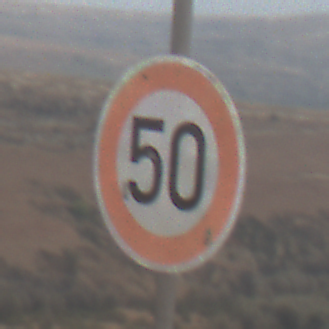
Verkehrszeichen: Geschwindigkeit50
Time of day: MorningAfternoon
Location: Outdoor (Nature)
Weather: Overcast
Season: NotSpecified
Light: Natural